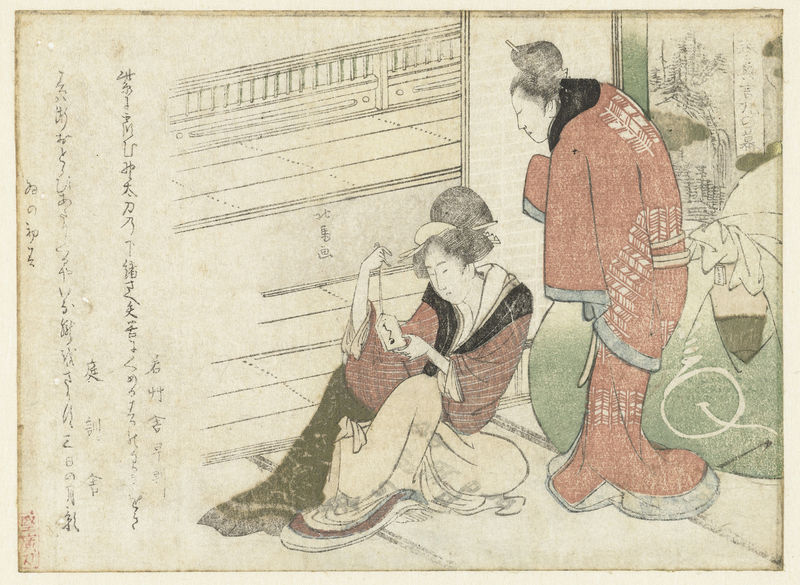
Titel: Twee vrouwen
Künstler: Teisai Hokuba
Standort: Amsterdam
Institution: Rijksmuseum
Schlagwörter: frauen, grün, rot, gesichter, innenraum, haare, sitzend, japan, schrift, tee, asien, geisha, chinesisch, china, 2 personen, chinesisch skizze asiatisch